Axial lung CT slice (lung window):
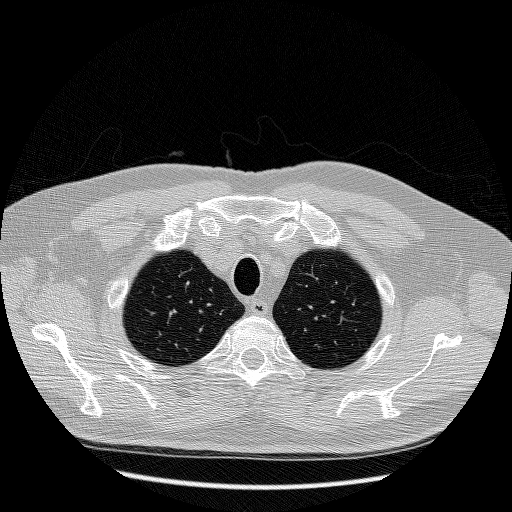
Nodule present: no